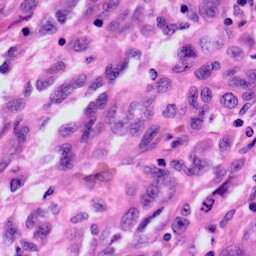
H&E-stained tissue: Skin